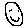
Label: smiley face